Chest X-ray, AP view. Patient: 46 years old, sex M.
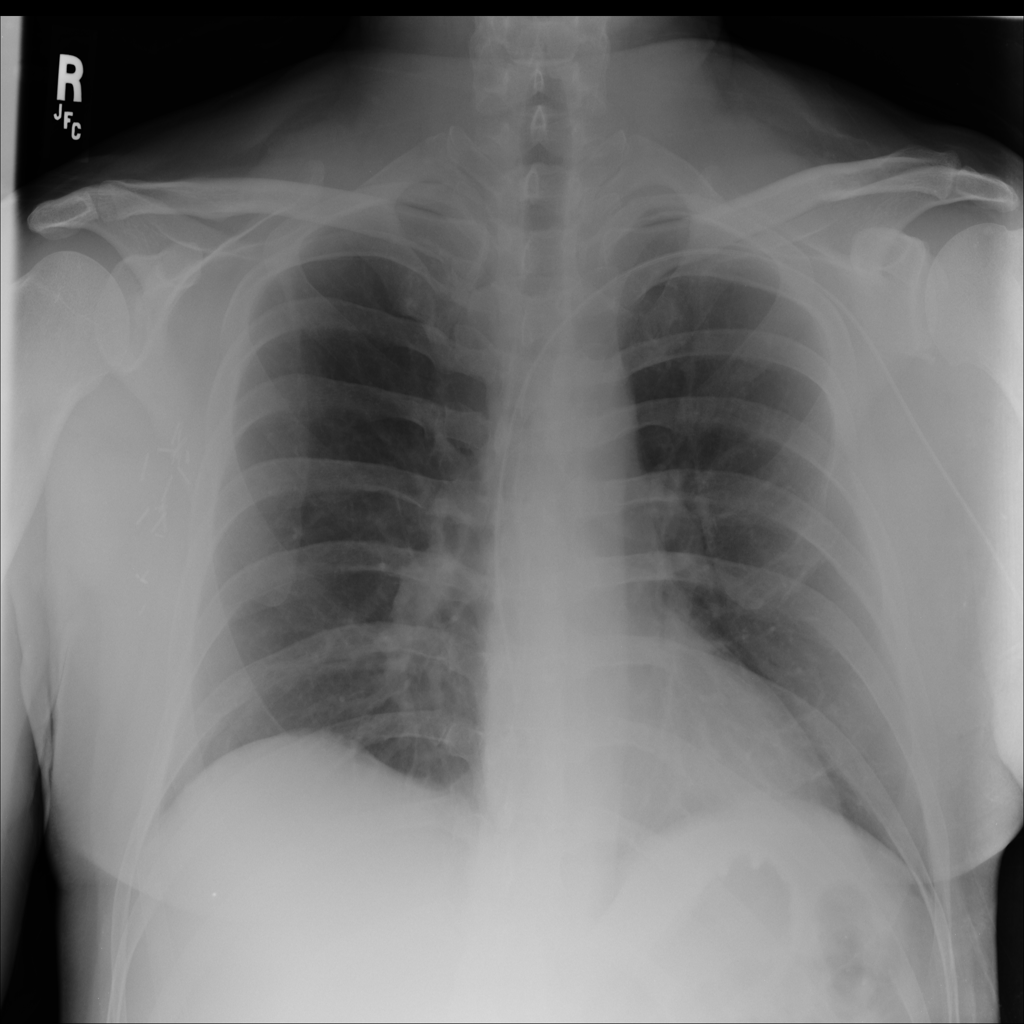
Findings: No Finding